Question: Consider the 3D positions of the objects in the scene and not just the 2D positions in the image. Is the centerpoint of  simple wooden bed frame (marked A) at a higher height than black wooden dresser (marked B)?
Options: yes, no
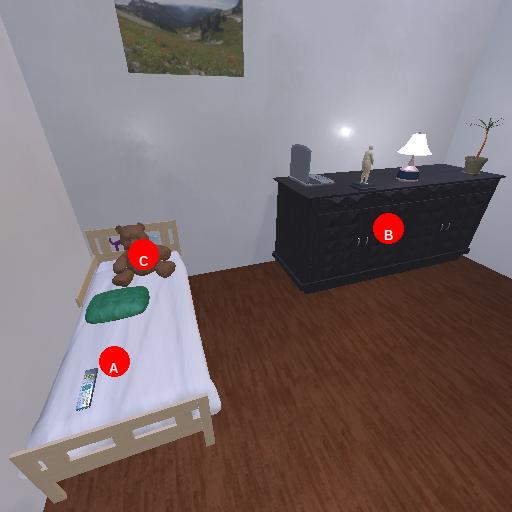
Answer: yes